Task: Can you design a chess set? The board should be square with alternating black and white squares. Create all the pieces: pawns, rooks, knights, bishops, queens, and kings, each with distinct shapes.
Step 1898:
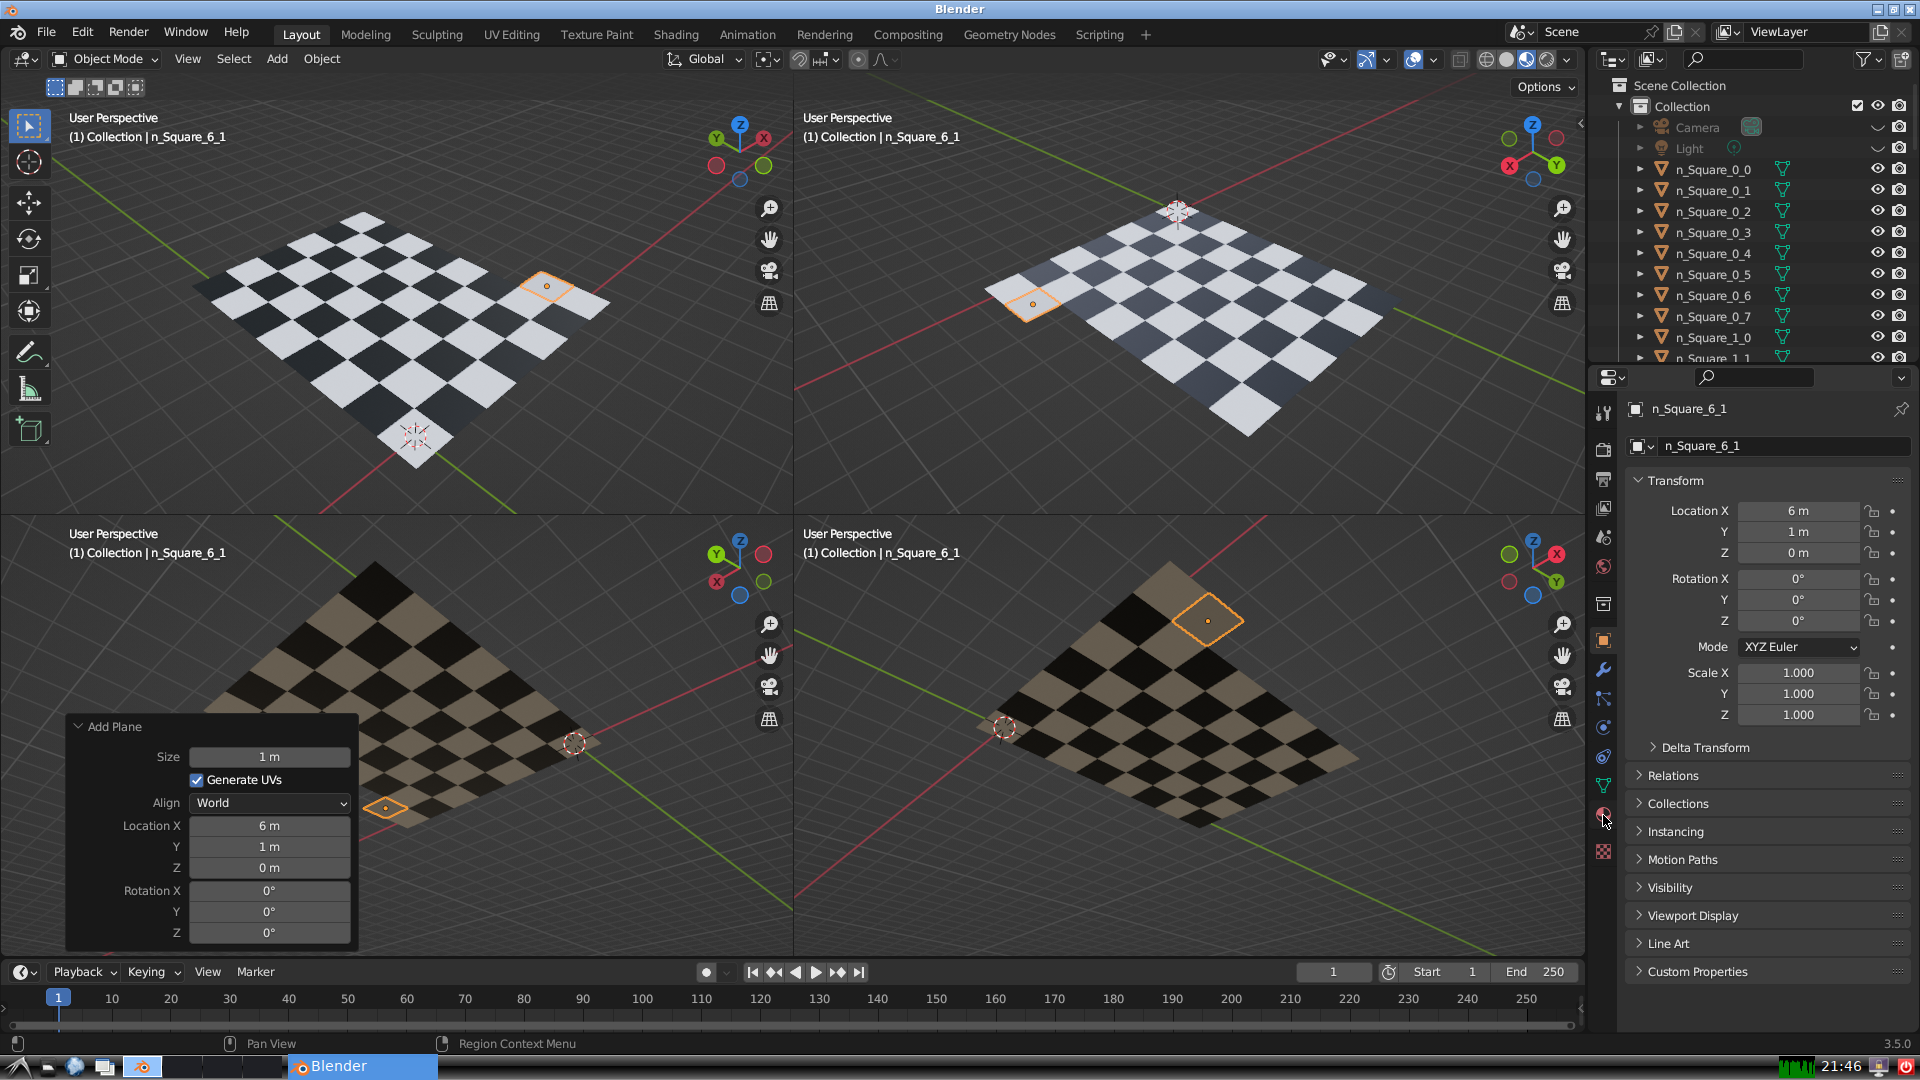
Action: click: no